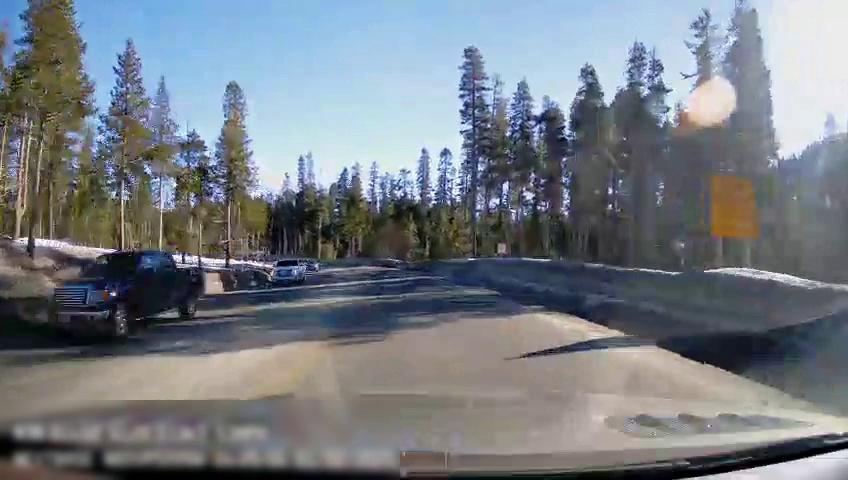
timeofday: Day
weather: Snowy
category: Drivable Space
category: Vehicles | Truck
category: Vehicles | SUV